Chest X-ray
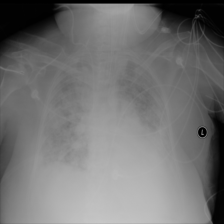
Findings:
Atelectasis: negative
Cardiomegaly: negative
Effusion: negative
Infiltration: negative
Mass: negative
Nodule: negative
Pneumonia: negative
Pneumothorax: negative
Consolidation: negative
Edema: negative
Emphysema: negative
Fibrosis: negative
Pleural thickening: negative
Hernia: negative